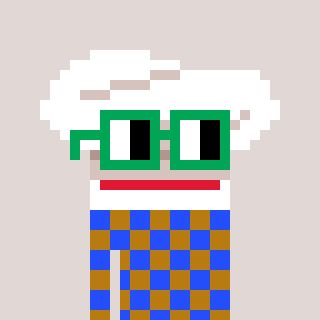
a pixel art character with square green glasses, a chef hat-shaped head and a gold-colored body on a warm background